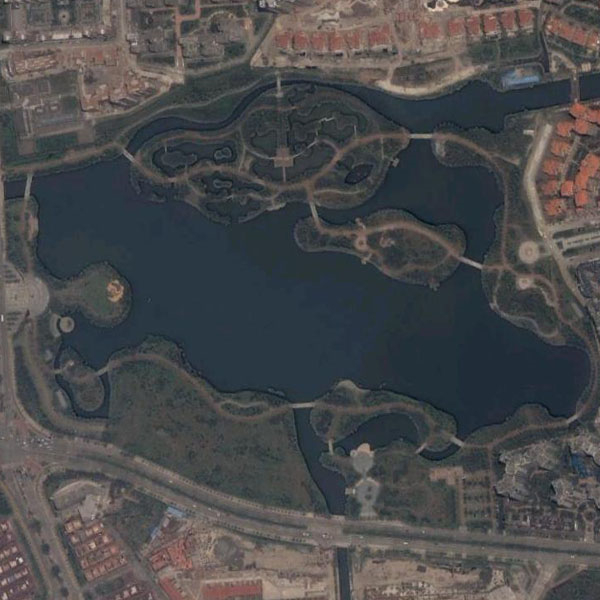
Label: Park